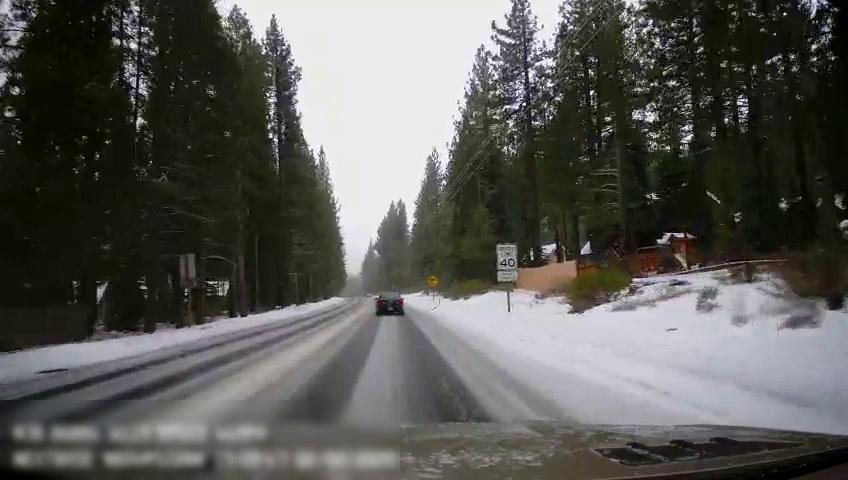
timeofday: Day
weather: Snowy
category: Drivable Space
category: Vehicles | Car
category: Lanes | Current Lane
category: Traffic | Signs
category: Traffic | Signs
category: Traffic | Signs